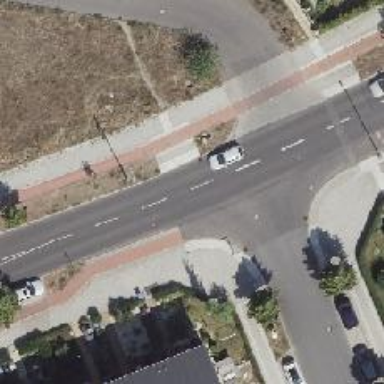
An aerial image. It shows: Footway crossing.